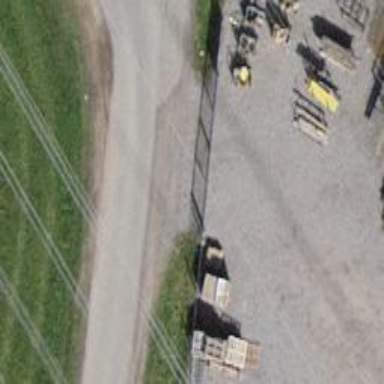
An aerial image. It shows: Gate.